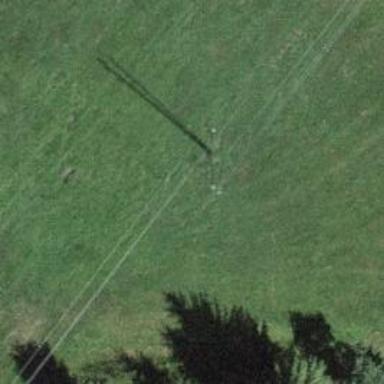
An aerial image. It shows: Utility pole in the area.